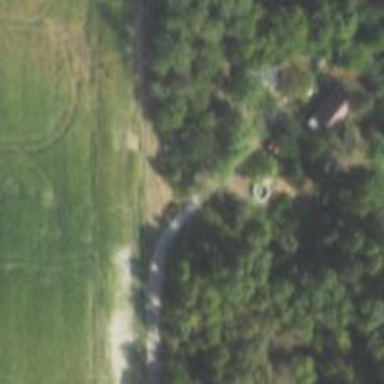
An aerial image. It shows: Driveway leading to service road.